Breast ultrasound image
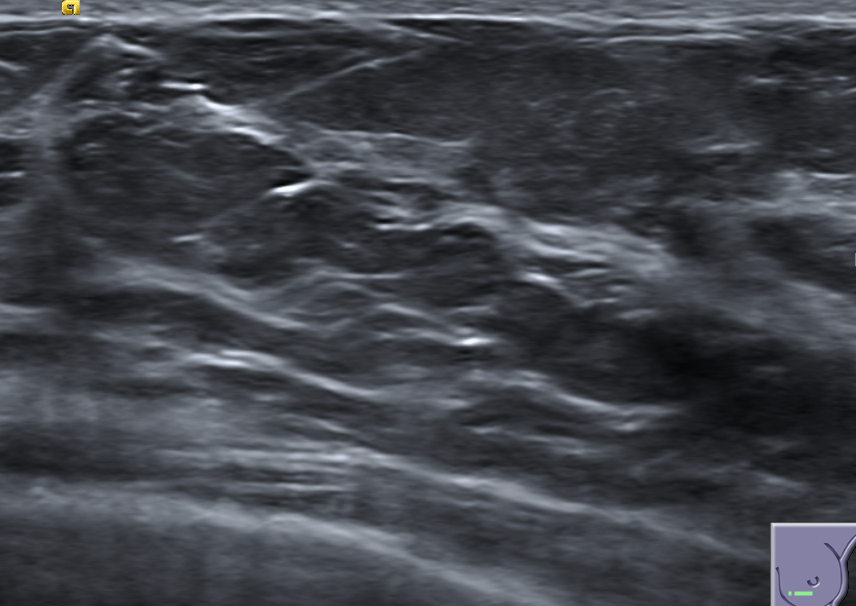
Diagnosis: normal